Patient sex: M
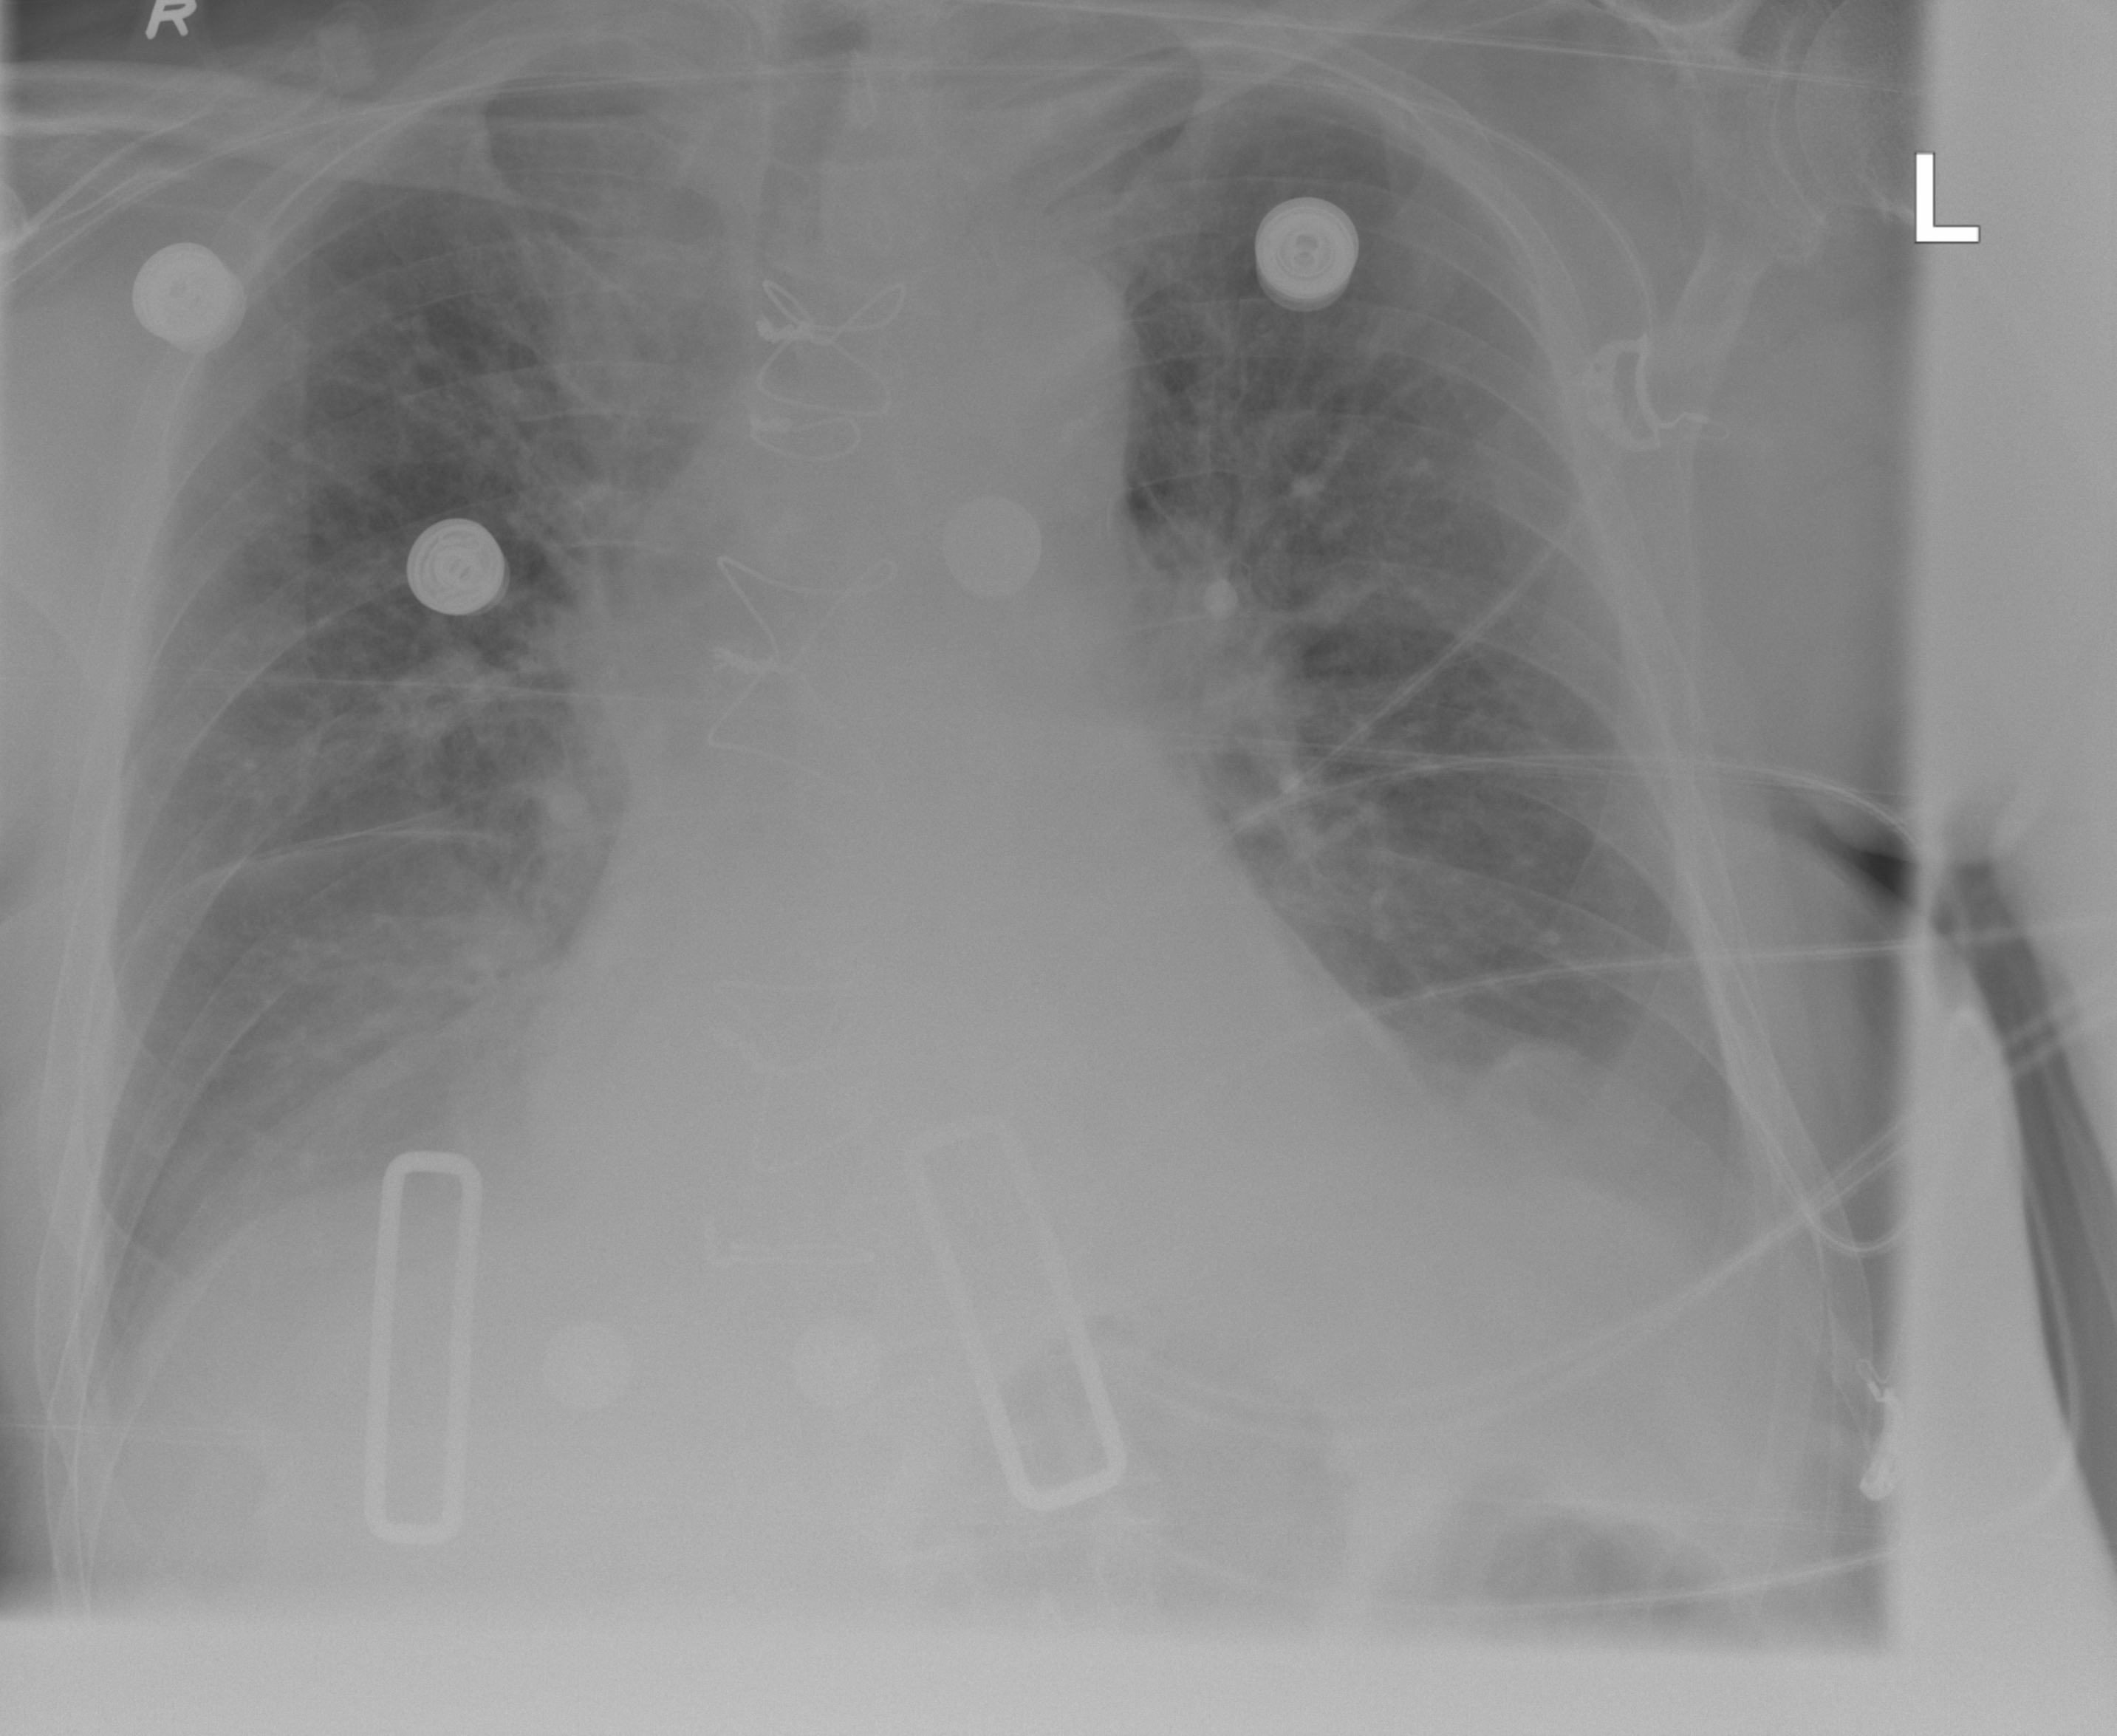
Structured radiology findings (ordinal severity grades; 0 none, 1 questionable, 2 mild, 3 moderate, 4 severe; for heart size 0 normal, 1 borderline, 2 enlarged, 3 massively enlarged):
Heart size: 2
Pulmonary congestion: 2
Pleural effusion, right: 2
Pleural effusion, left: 2
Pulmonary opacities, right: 1
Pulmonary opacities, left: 0
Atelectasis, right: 3
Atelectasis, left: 3